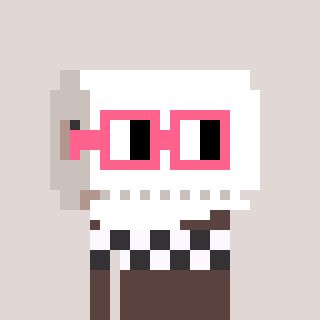
a pixel art character with square pink glasses, a toiletpaper-full-shaped head and a darkbrown-colored body on a warm background